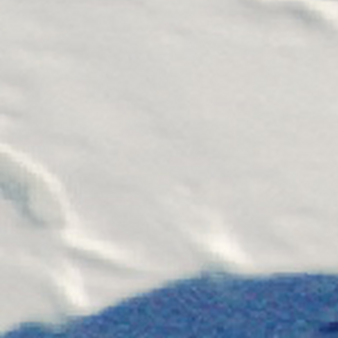
Label: other